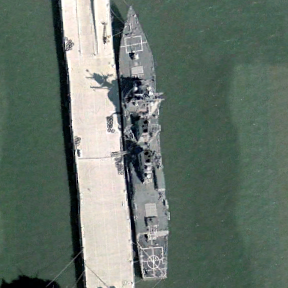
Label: Arleigh_Burke-class_destroyer